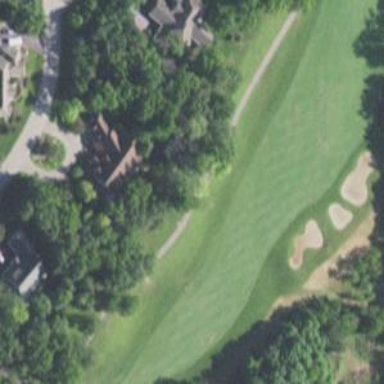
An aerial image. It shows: Golf fairway in the image.